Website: lowes
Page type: payment
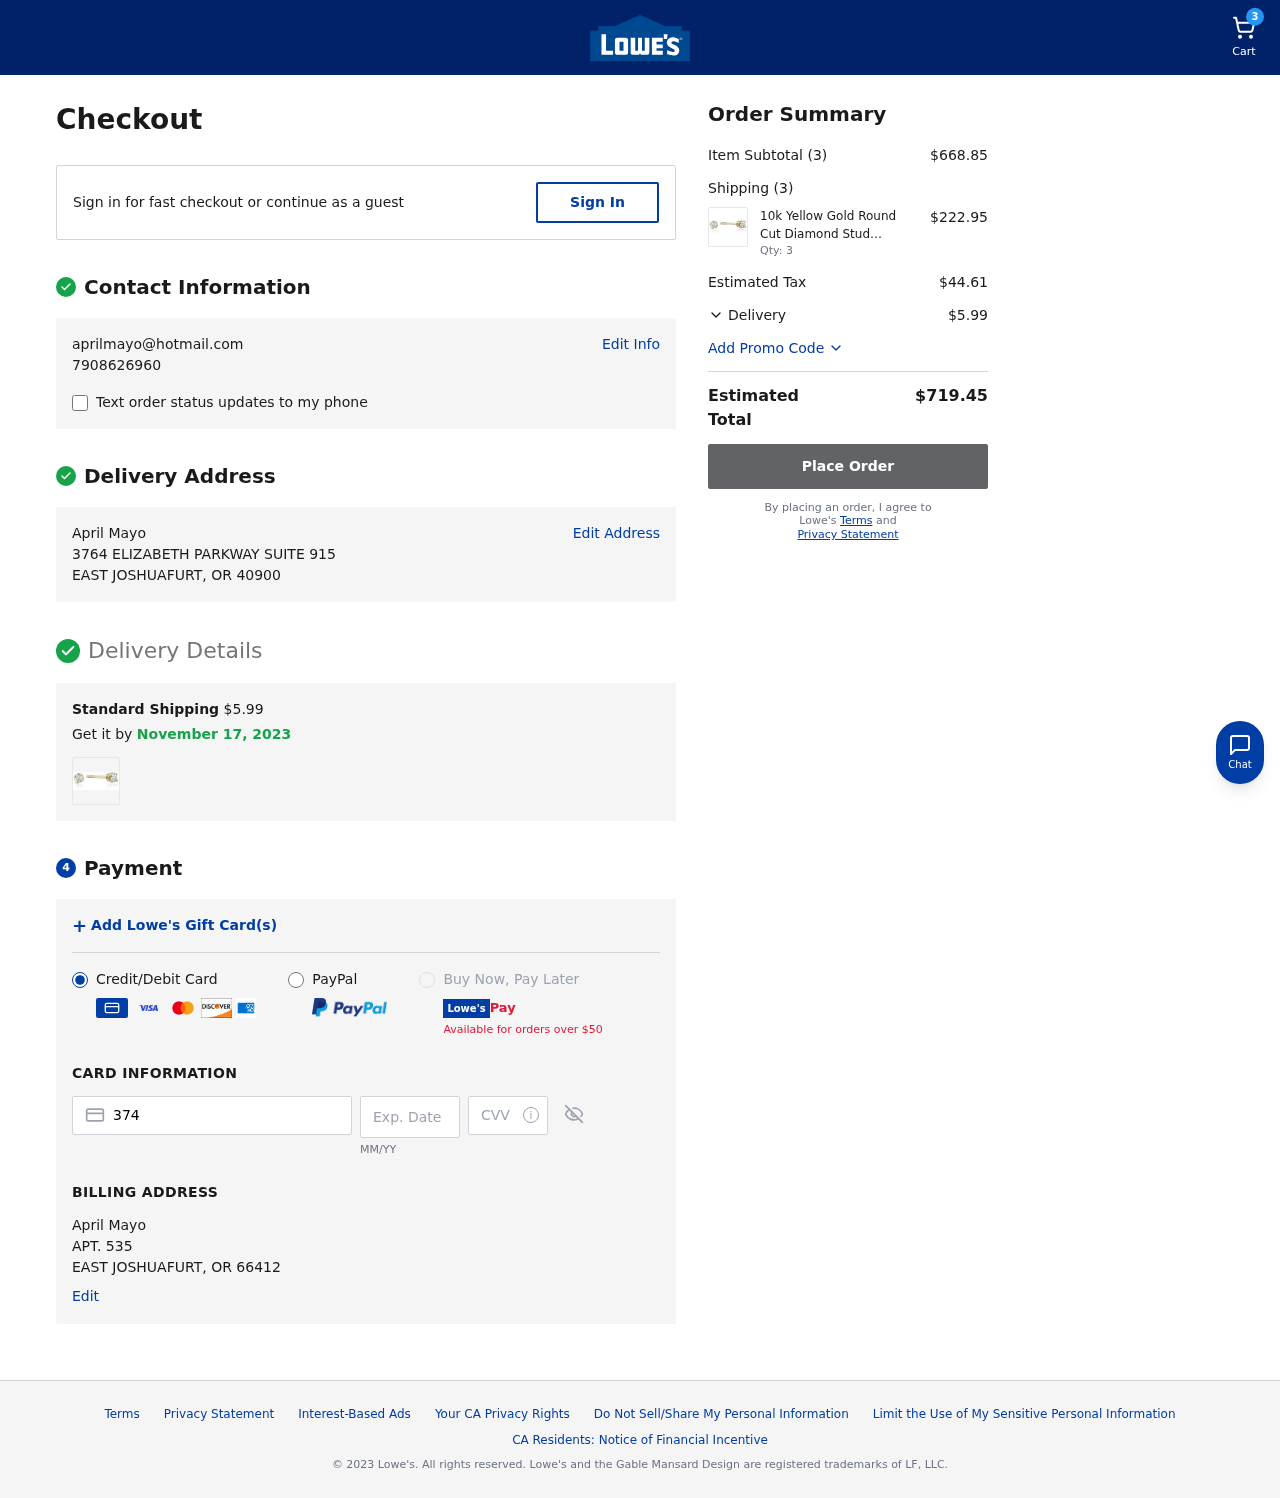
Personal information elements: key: PII_CARD_CVV
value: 3025
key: PII_CARD_EXPIRY
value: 01/27
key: PII_CARD_NUMBER
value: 3749 1582 9231 619
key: PII_CITY_STATE_ZIP2
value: EAST JOSHUAFURT, OR 66412
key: PII_EMAIL
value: aprilmayo@hotmail.com
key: PII_FULLNAME
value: April Mayo
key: PII_FULLNAME2
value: April Mayo
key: PII_PHONE
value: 7908626960
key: PII_STREET
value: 3764 ELIZABETH PARKWAY SUITE 915
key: PII_STREET2
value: APT. 535
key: PII_CITY_STATE_ZIP
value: EAST JOSHUAFURT, OR 40900
Product elements: key: PRODUCT1_NAME
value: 10k Yellow Gold Round Cut Diamond Stud Earrings (1/10 cttw, J-K Color, I3 Clarity)
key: PRODUCT1_PRICE
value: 222.95
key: PRODUCT1_QUANTITY
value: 3
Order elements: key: ORDER_NUM_ITEMS
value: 3
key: ORDER_SHIPPING_COST
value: $5.99
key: ORDER_DELIVERY_DATE
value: November 17, 2023
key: ORDER_SUBTOTAL
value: $668.85
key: ORDER_NUM_ITEMS2
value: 3
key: ORDER_TAX
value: $44.61
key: ORDER_SHIPPING_COST2
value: $5.99
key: ORDER_TOTAL
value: $719.45